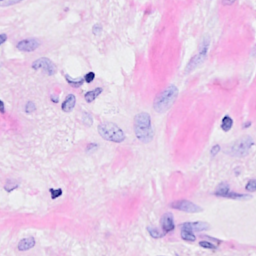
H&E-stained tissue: Breast